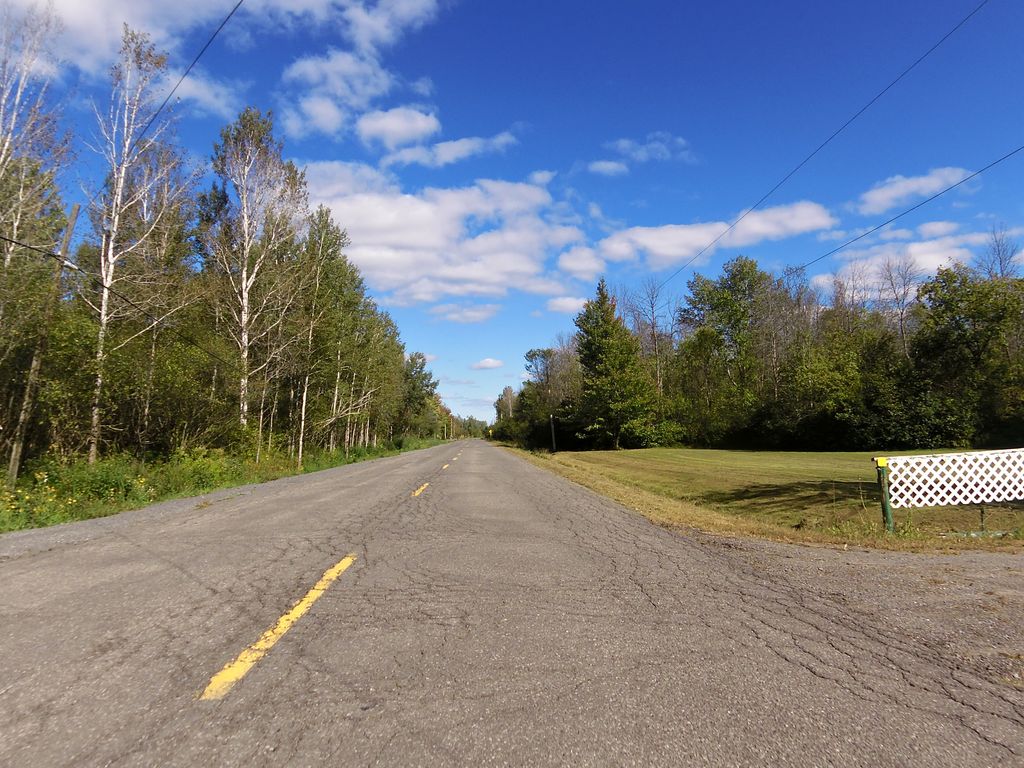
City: ottawa-gatineau